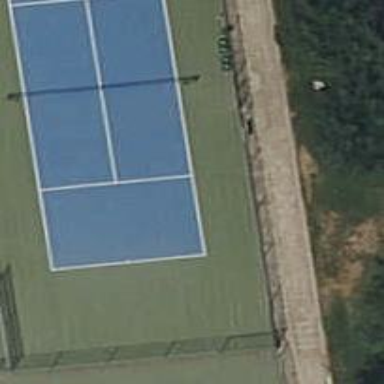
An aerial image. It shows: Tennis court on pitch.